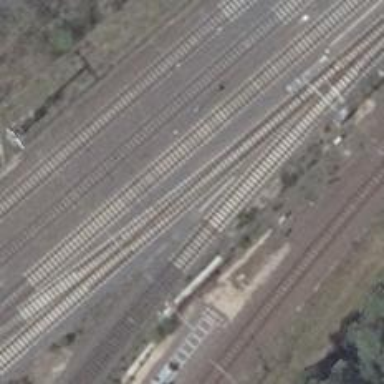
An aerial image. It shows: Railway with electrified contact lines.